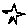
Label: star